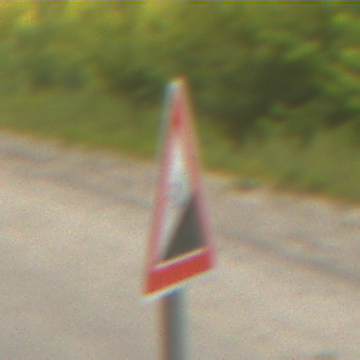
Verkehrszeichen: Steigung10
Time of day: SunriseSunset
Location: Outdoor (RoadRail)
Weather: Clear
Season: NotSpecified
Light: Natural